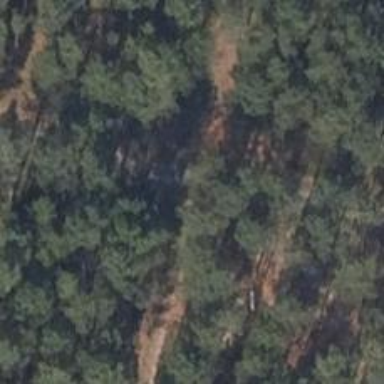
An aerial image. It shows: Track with grade 4 tracktype.